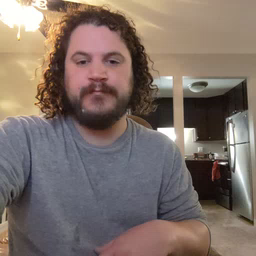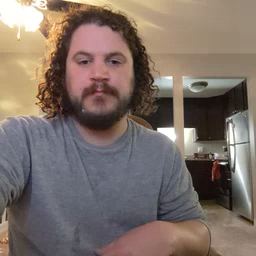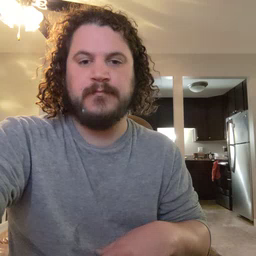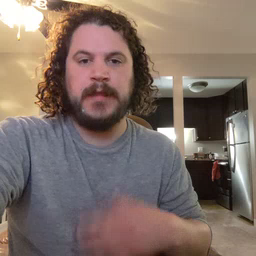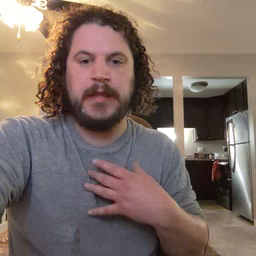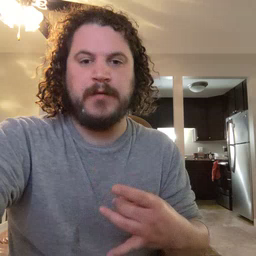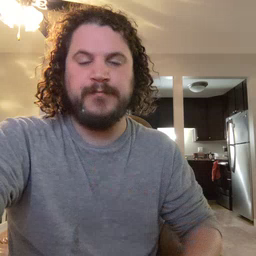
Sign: like